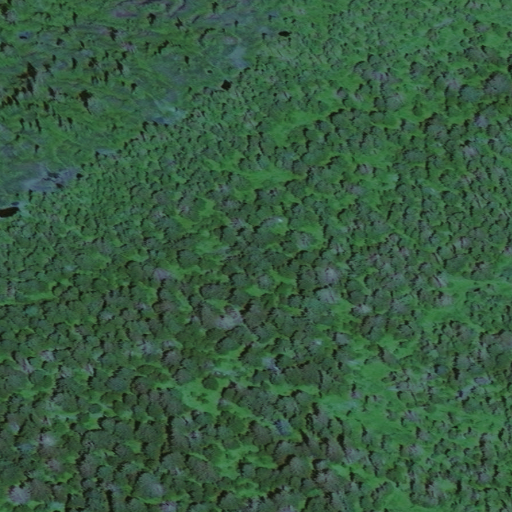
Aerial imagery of mountain in Alaska named Survey Mountains containing only unknown